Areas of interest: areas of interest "Shaoxing Theater"
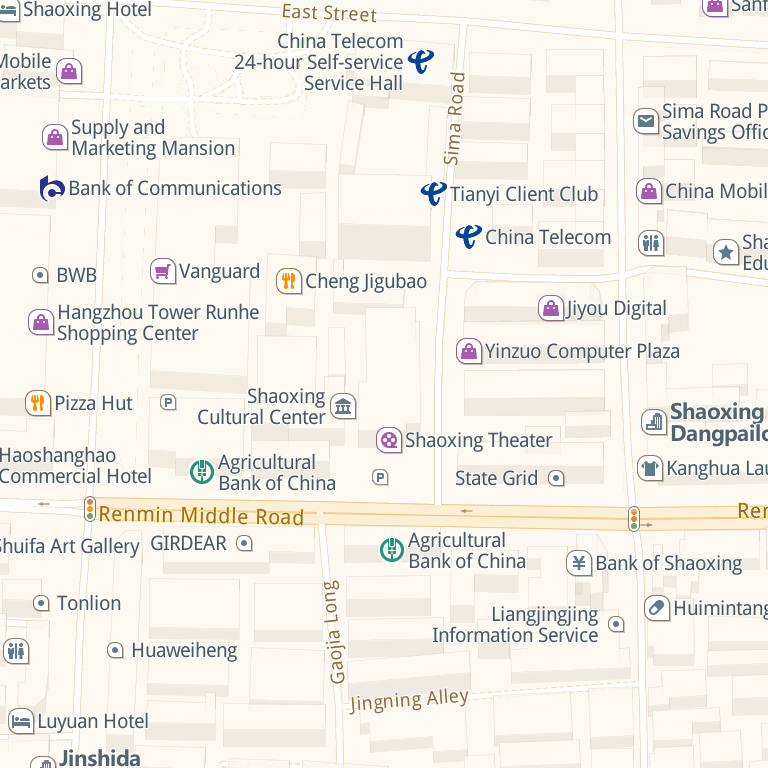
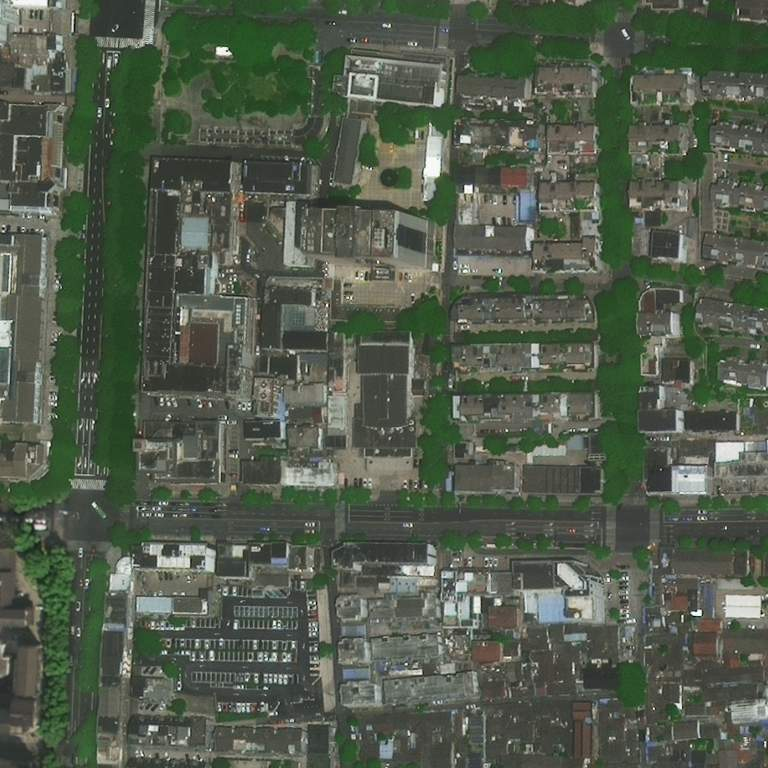